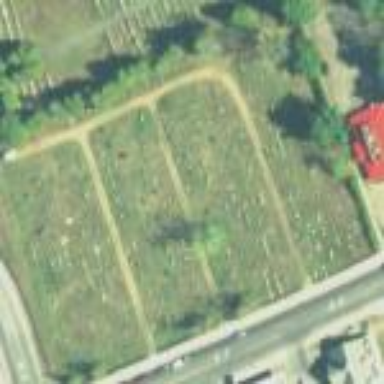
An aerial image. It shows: Cemetery.